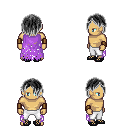
a pixel art fantasy rpg character, male body template, human, tanned skin, maroon tattered cape, white pants, gray bangs hairstyle, leather bracers, ghillies, four views (front, back, left, right), 2x2 character sprite sheet, small pixel art, hard edges, no anti-aliasing